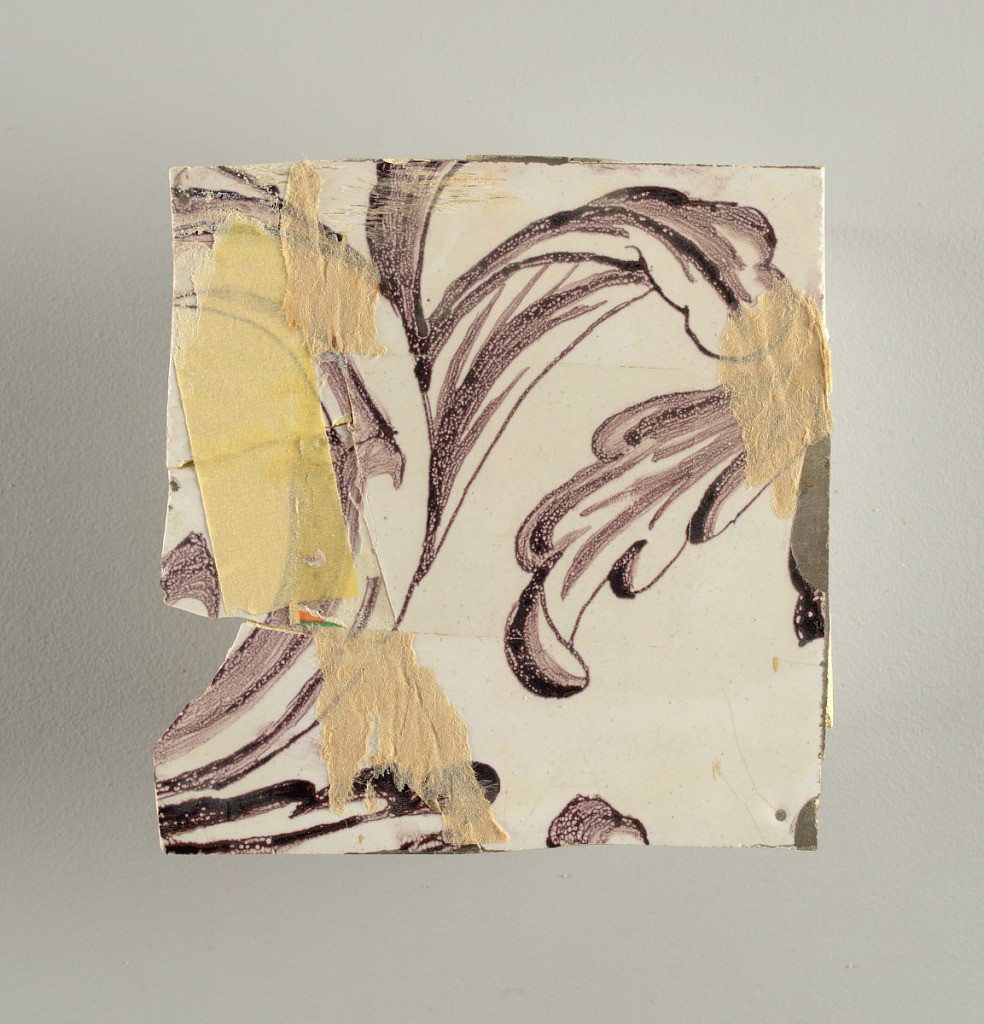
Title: Wall facing
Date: ca. 1725
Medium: Tin-glazed earthenware, underglaze
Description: Horizontal rectangle.  Thirty-seven tiles wide and twenty-one high with opening for door or window nineteen and one-half tiles high and twelve wide.  To left and right of opening, centered canopy above. Left, woman representing Hope, right, a sculputure urn.  Centered above opening, a mascaron.  Arabesque design of foliage.